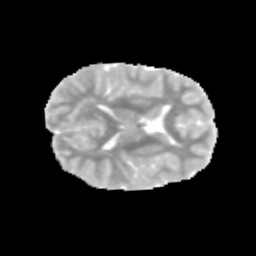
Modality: MD
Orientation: axial
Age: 9
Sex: male
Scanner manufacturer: siemens
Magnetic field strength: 3 T
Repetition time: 3.8 s
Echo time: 0.07 s